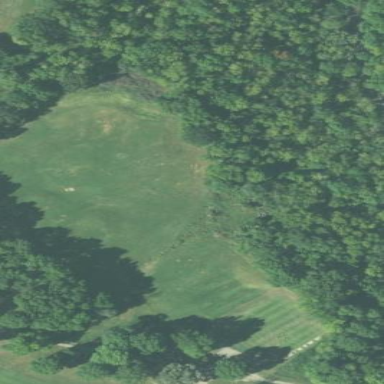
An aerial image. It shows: Golf fairway surrounded by grass.